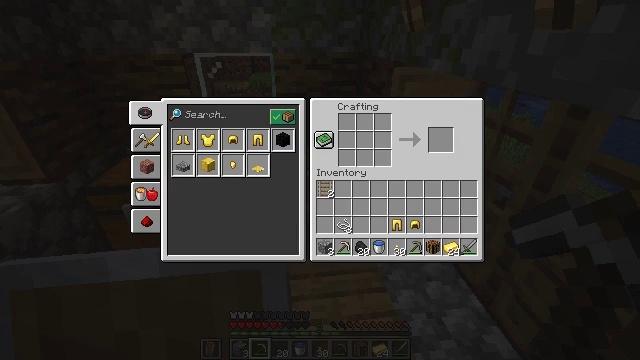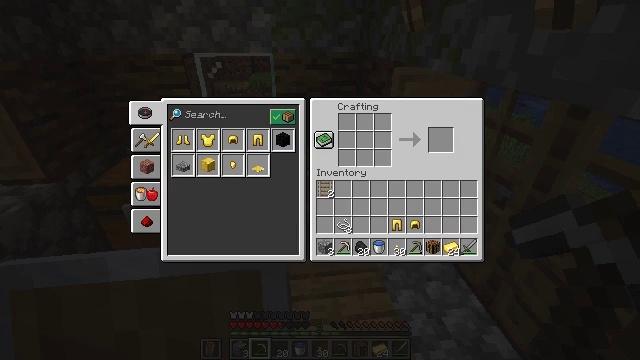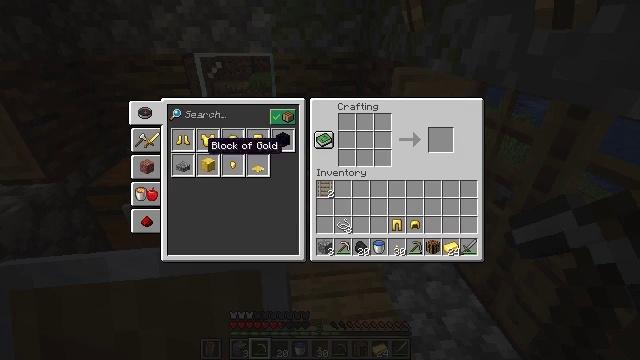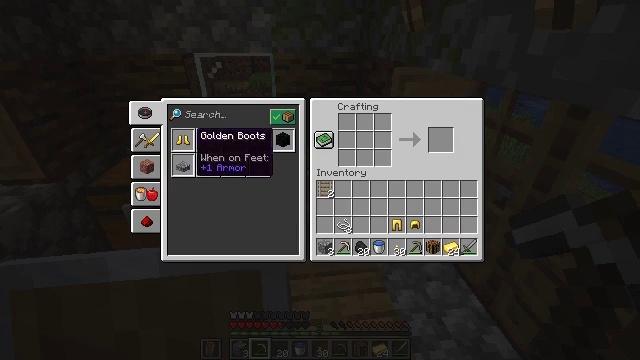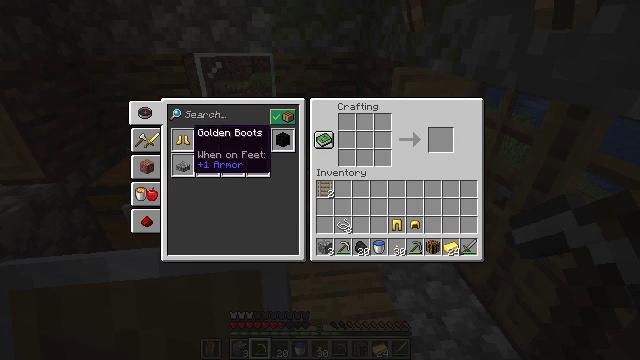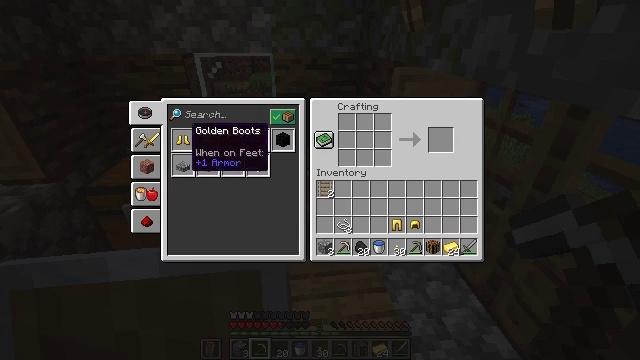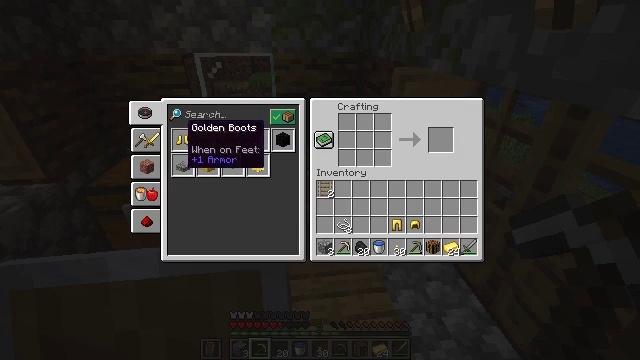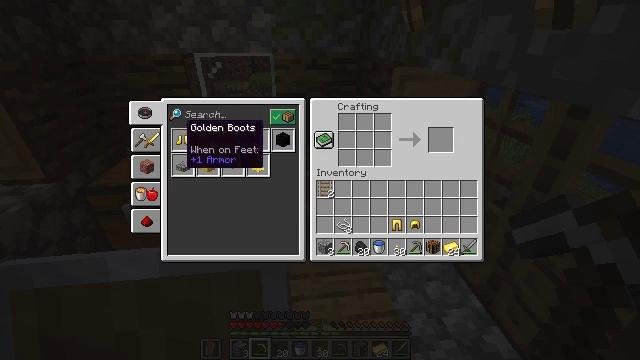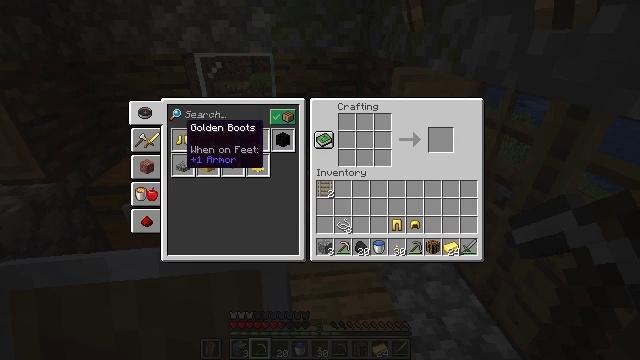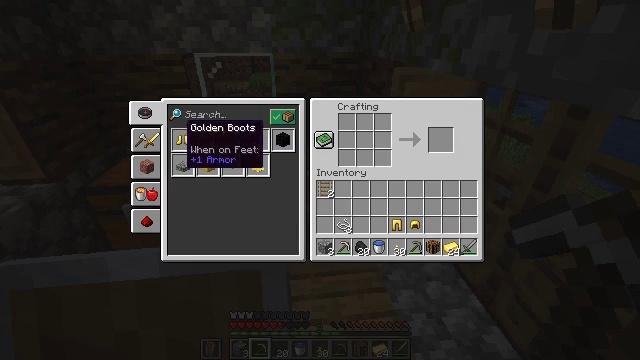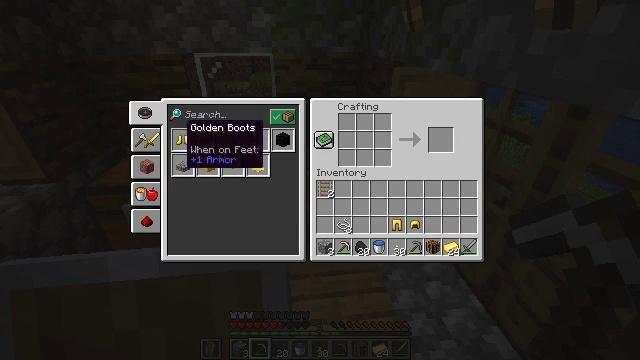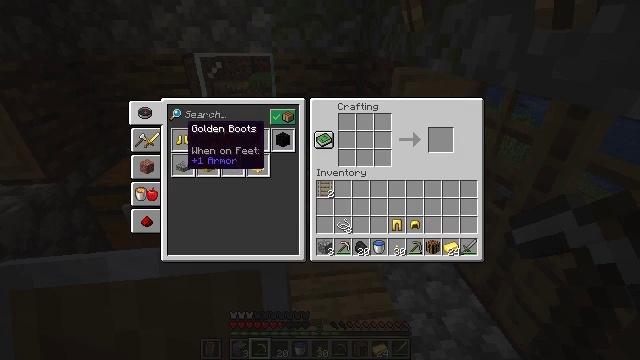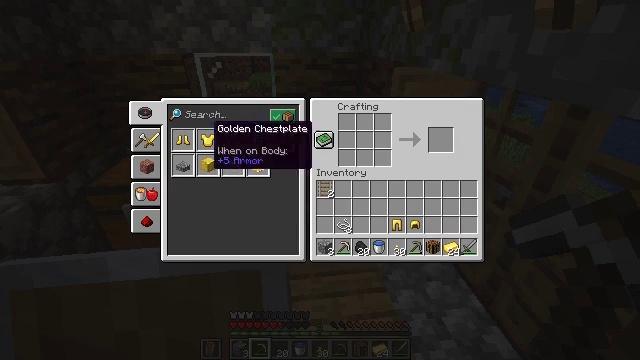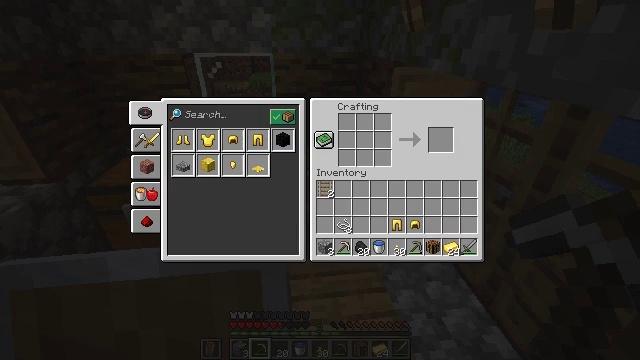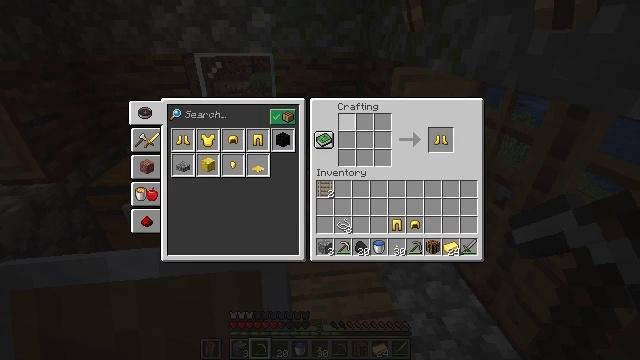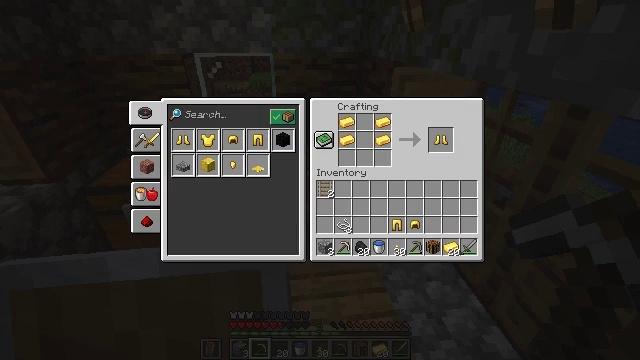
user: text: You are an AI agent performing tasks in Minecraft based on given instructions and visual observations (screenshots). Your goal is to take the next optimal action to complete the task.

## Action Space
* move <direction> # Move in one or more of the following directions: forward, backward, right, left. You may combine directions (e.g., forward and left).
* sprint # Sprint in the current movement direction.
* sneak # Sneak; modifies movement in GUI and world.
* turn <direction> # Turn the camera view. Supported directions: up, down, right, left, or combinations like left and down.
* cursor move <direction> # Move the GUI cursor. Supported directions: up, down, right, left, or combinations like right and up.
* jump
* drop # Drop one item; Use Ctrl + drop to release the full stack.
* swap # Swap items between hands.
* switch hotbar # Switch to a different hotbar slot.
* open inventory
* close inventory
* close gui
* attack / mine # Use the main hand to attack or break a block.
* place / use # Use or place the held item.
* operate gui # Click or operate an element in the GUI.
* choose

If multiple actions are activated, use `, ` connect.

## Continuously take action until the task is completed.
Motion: motion action
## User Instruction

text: Combine gold ingots in a crafting table to craft golden boots.
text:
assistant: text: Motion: no_op
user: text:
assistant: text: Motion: turn left and up
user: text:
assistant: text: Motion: turn left and up
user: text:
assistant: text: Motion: no_op
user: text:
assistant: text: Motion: no_op
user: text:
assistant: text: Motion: no_op
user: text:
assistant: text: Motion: no_op
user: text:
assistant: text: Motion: no_op
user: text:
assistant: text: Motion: attack / mine
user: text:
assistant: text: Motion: attack / mine
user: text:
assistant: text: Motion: attack / mine
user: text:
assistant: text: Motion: turn right
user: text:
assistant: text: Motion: turn right and up
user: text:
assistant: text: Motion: turn right
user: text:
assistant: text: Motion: turn right
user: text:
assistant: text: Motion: turn right
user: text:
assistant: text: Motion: no_op
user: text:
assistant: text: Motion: no_op
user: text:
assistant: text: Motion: no_op
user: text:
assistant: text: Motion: no_op
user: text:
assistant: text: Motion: turn down
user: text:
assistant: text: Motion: no_op
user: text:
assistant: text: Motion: no_op
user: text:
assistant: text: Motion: no_op
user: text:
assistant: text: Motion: attack / mine
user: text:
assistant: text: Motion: attack / mine
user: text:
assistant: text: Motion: attack / mine
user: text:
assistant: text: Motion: turn down
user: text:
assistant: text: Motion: turn down
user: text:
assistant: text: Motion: no_op